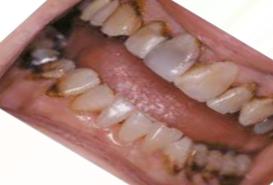
Condition: Tooth Discoloration